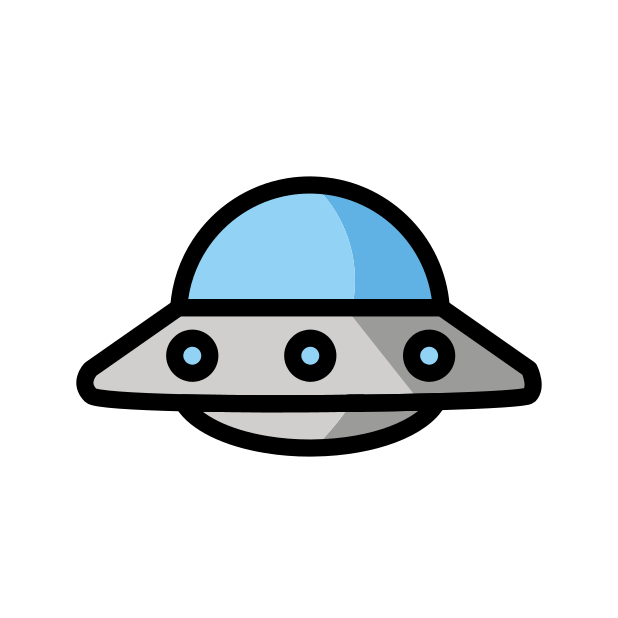
flying saucer